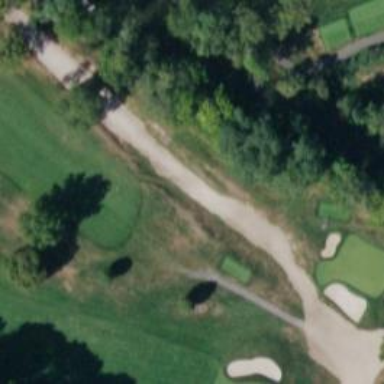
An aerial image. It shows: Sandy area is golf bunker.